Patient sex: M
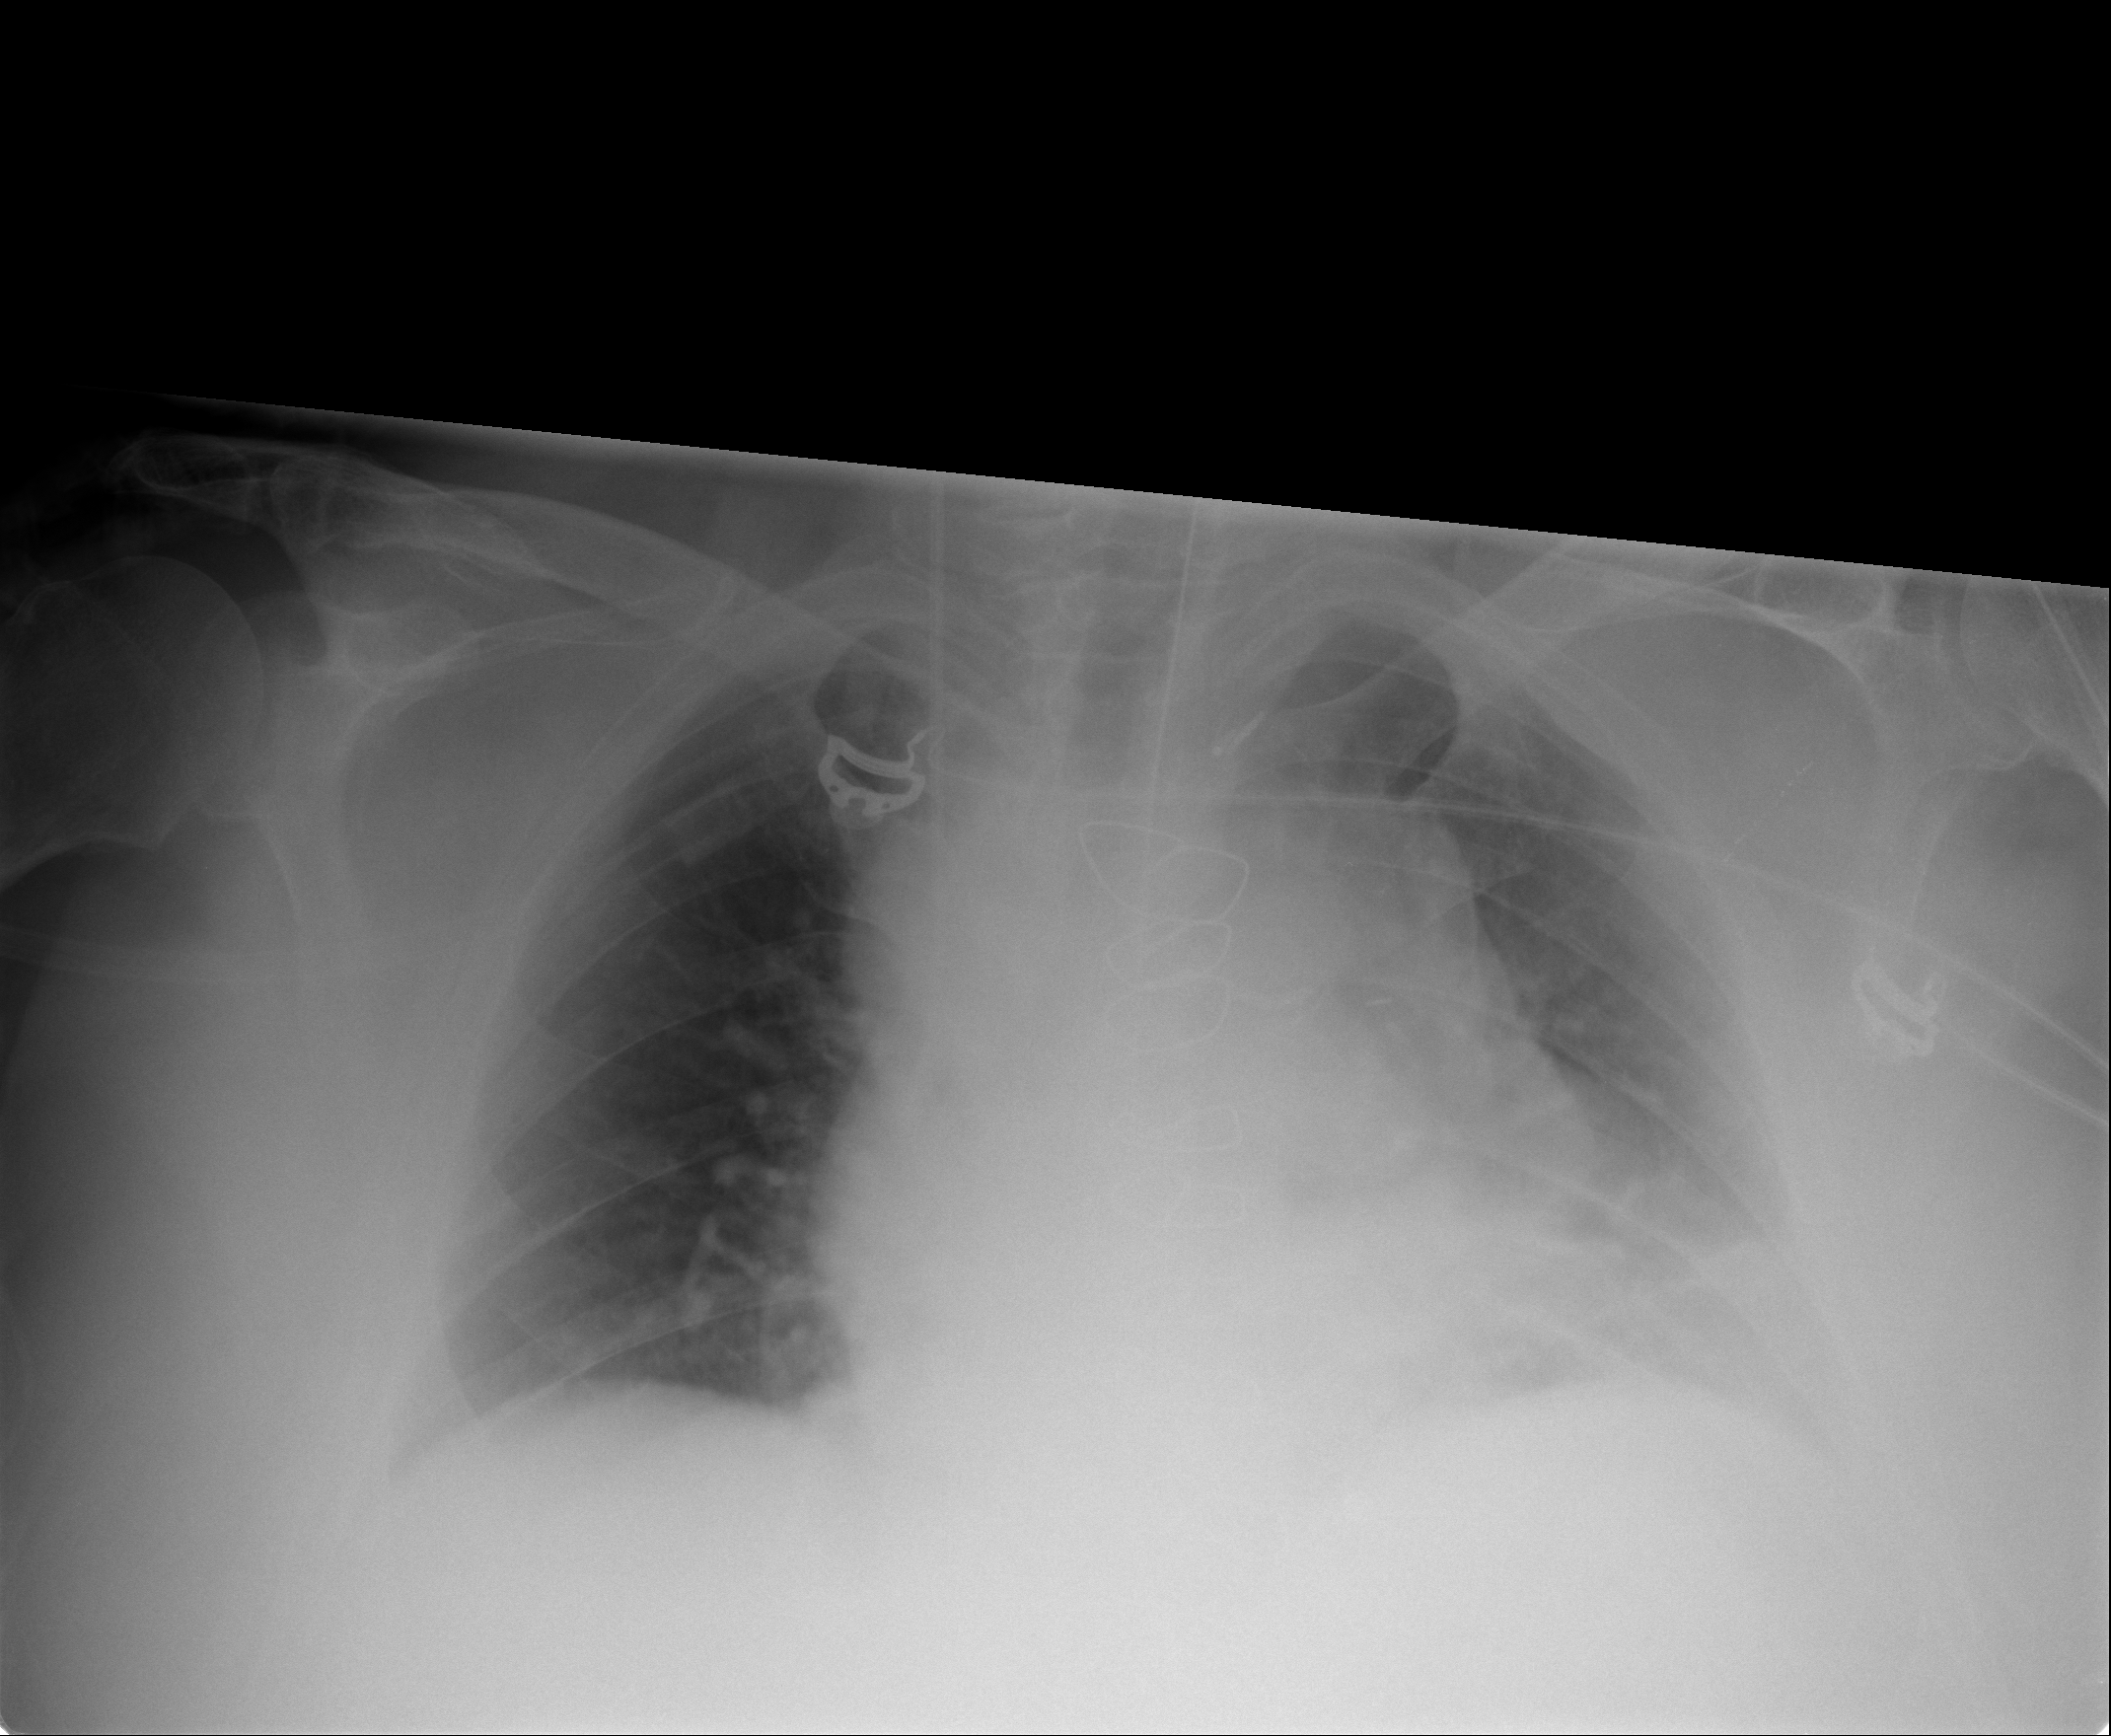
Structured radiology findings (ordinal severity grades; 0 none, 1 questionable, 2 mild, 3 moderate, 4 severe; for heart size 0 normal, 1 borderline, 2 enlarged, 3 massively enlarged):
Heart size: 2
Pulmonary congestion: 2
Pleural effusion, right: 0
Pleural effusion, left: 2
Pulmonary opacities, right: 0
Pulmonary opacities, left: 0
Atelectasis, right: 0
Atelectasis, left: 2